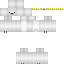
A female animal skin with pale skin, wearing white long hair dressed in a red robe top and brown pants, featuring a closed mouth.